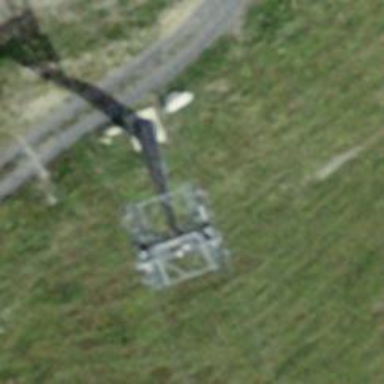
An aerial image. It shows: Pylon for aerialway.